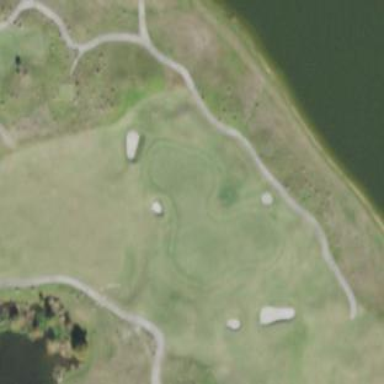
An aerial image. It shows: Golf green.